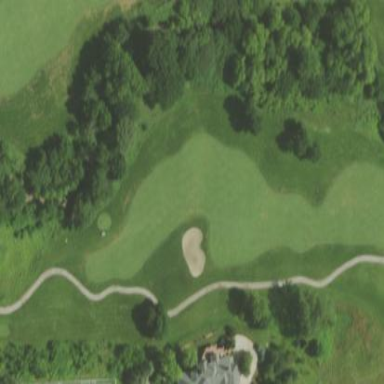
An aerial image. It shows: Area of rough grass used for golf.